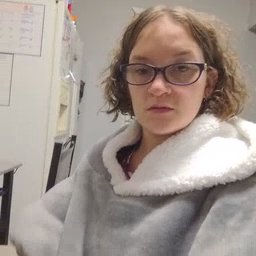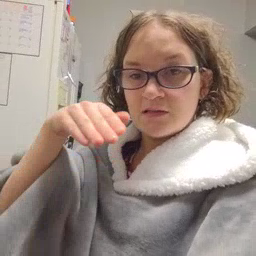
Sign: into